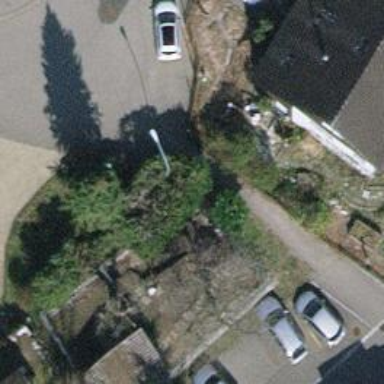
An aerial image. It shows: Bollard barrier.